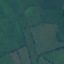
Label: Pasture